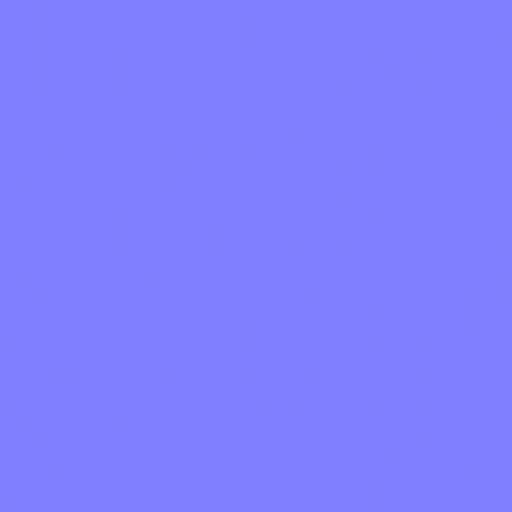
polished smooth wood wooden